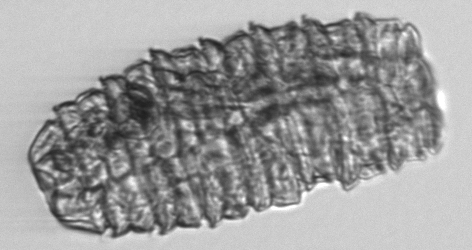
Label: Polykrikos